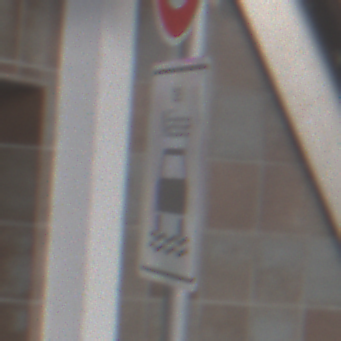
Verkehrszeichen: BeiNaesse
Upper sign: Geschwindigkeit110
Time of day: MorningAfternoon
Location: Roofed (Urban)
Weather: PartlyCloudy
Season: NotSpecified
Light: Natural